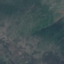
Land use / land cover: HerbaceousVegetation